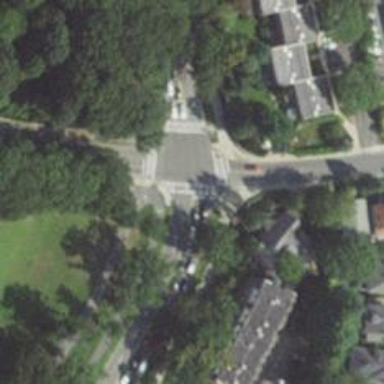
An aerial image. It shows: Tertiary road with asphalt surface.